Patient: sex M, age 73
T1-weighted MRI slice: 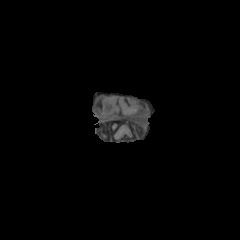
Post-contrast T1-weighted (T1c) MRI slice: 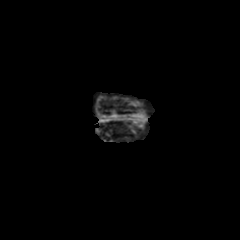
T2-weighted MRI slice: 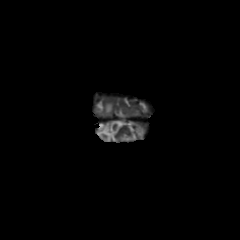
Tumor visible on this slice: yes
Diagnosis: Glioblastoma, IDH-wildtype
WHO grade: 4